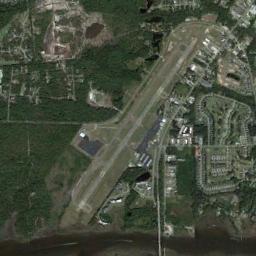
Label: airport